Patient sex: F
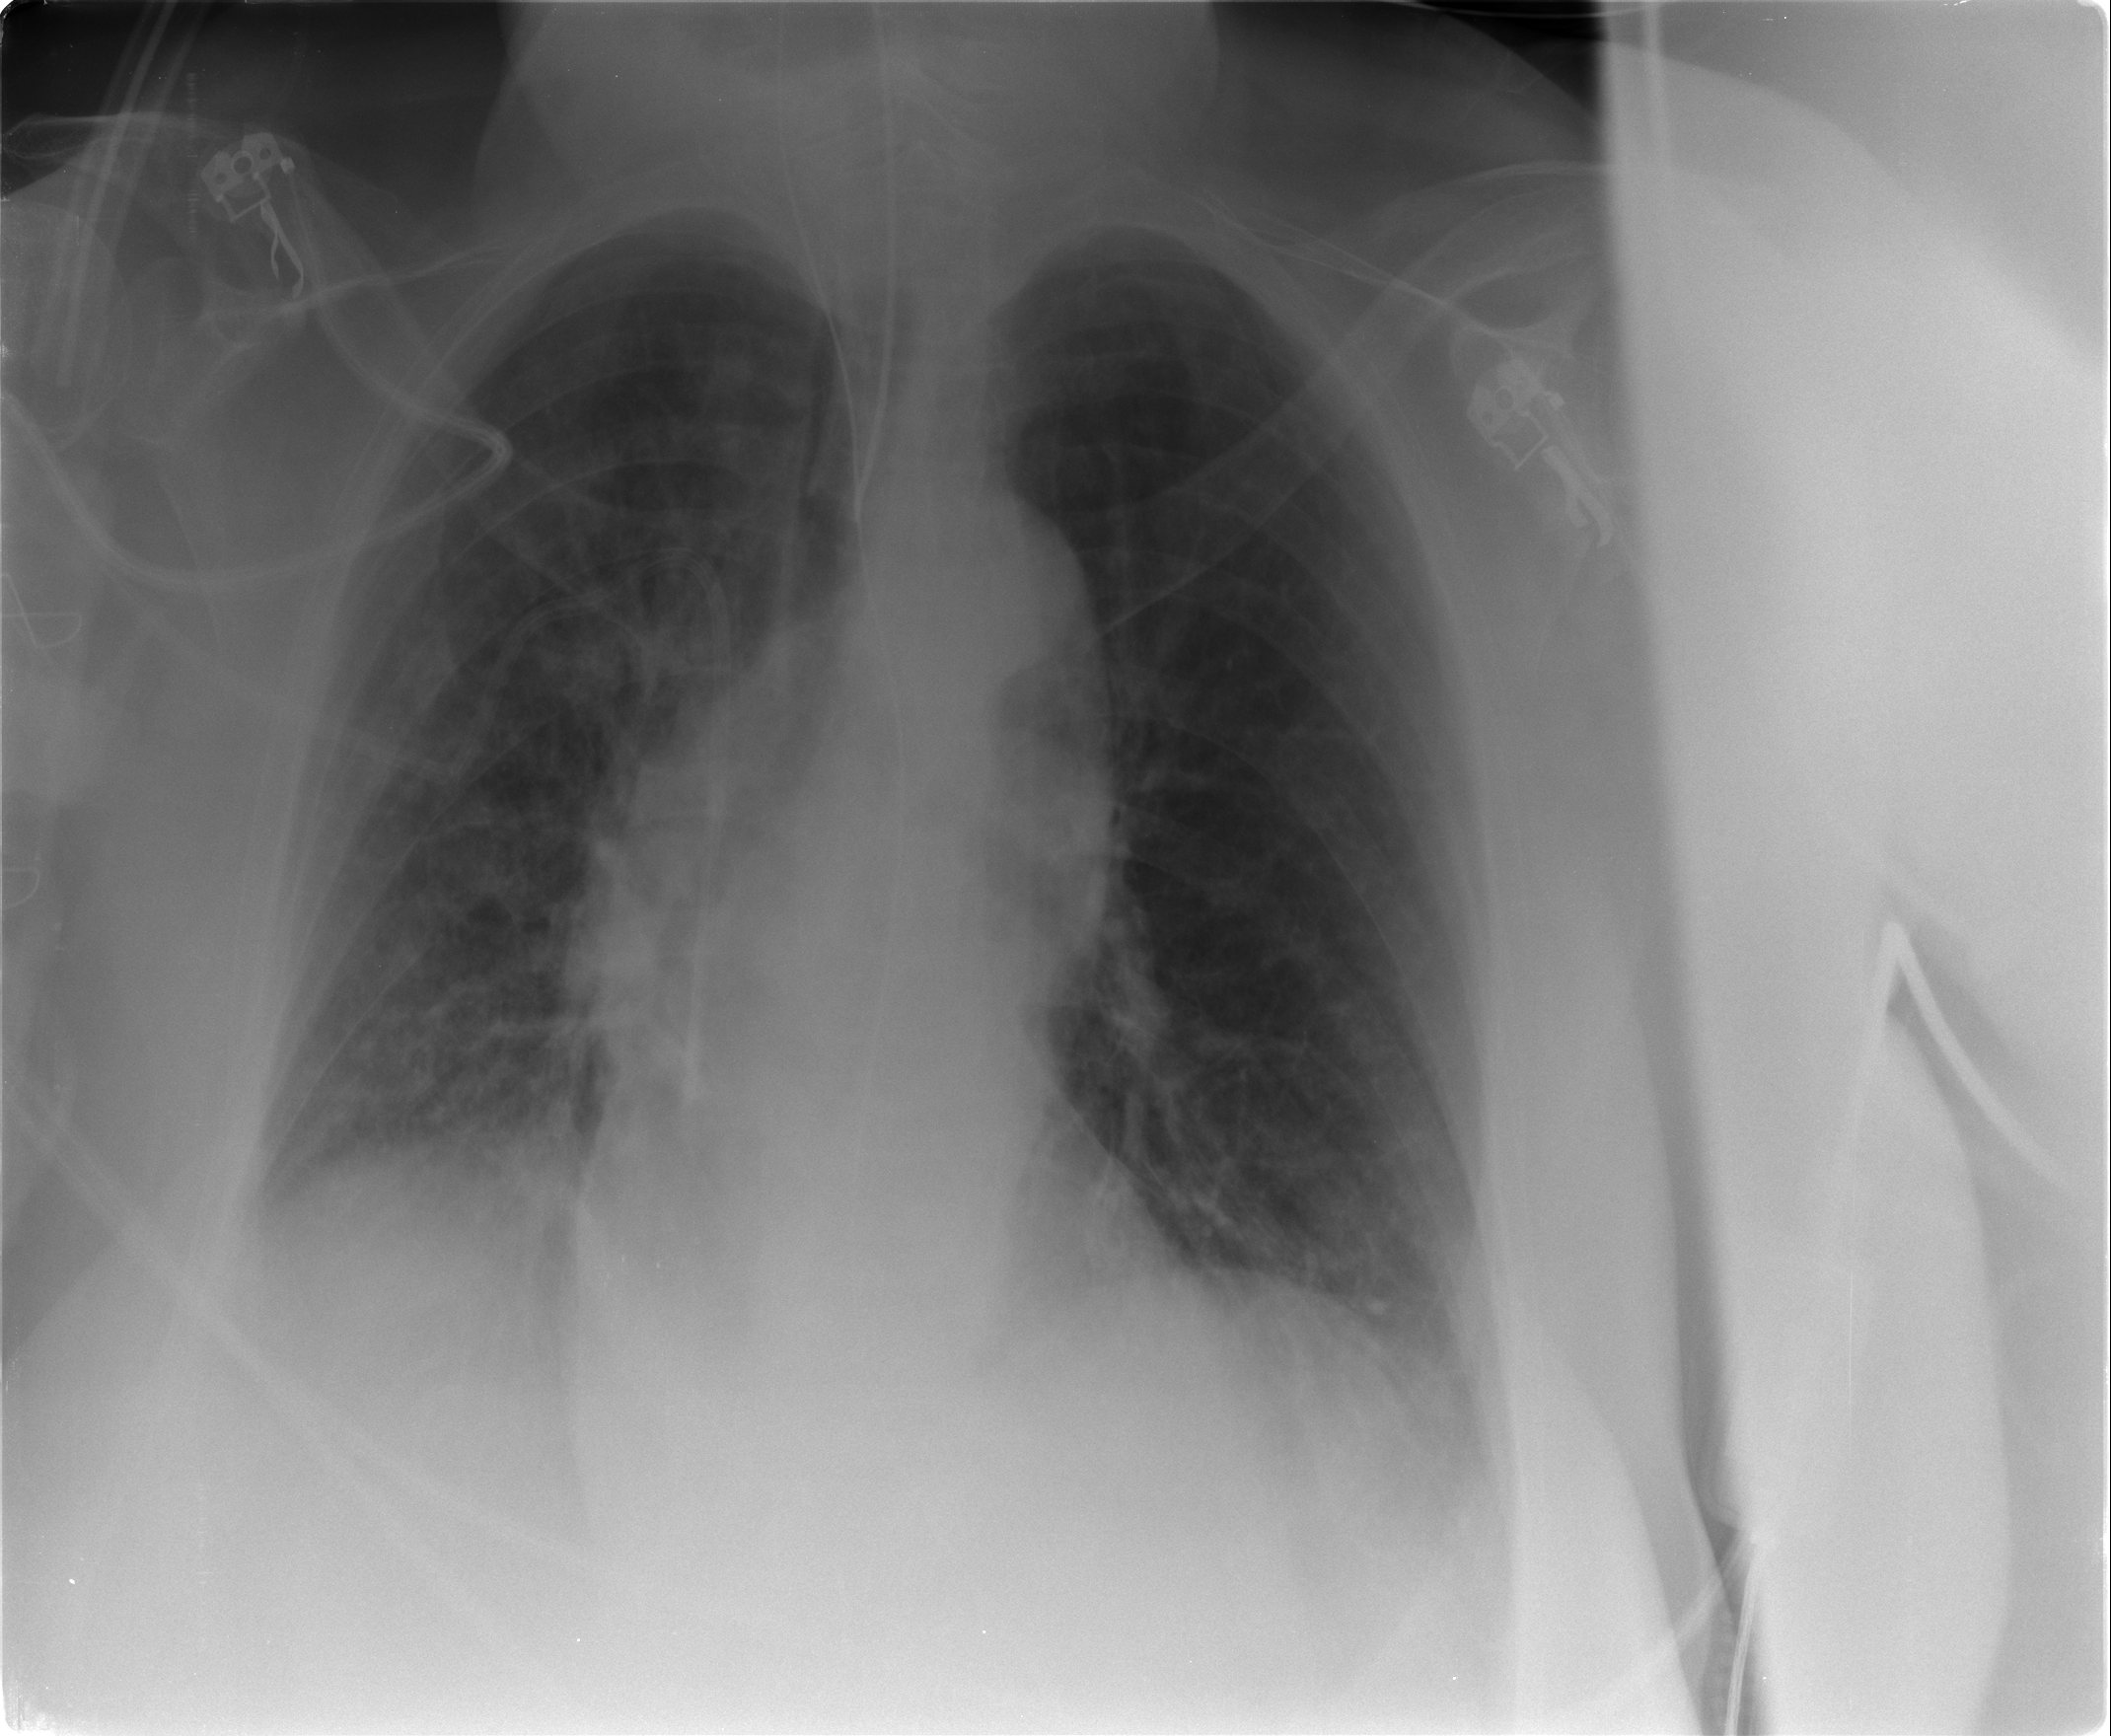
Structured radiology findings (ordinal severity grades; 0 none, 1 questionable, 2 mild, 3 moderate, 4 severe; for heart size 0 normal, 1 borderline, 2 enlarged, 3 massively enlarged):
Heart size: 0
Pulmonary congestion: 0
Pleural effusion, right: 0
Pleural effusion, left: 2
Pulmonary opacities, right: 0
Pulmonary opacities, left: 0
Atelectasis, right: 0
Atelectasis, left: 0